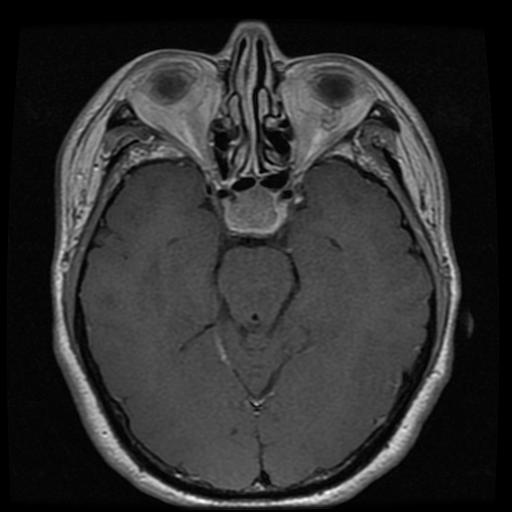
Label: pituitary